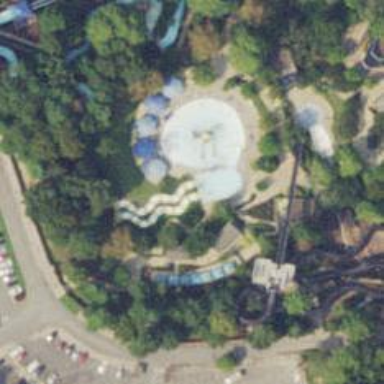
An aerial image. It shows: Water slide attraction located by waterway.